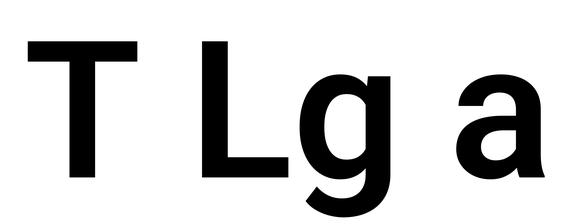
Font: Roboto_SemiBold